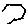
Label: hexagon